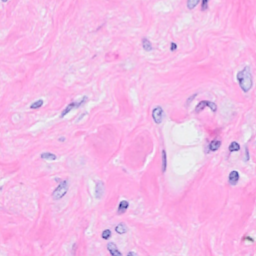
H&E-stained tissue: Breast